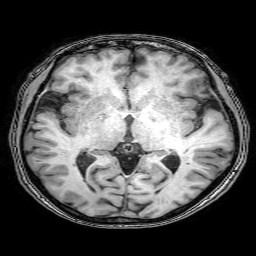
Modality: T1w
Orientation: coronal
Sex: female
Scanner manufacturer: philips
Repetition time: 0.008187 s
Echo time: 0.00375 s